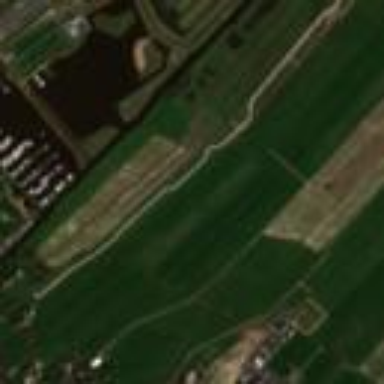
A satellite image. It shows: Ditch containing water in polder water system.